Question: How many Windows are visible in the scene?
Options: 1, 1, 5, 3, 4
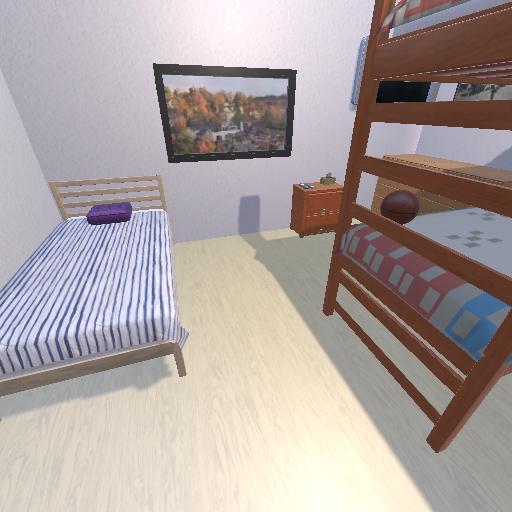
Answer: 1